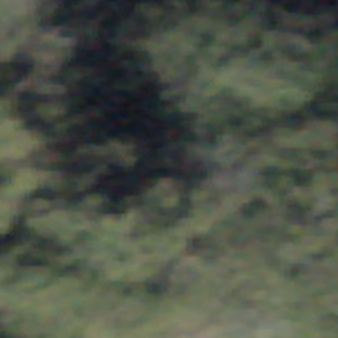
Label: other